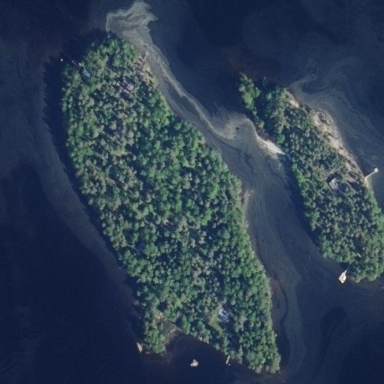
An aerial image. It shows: Islet surrounded by woodland.